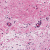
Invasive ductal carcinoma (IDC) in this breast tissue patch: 0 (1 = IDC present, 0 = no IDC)